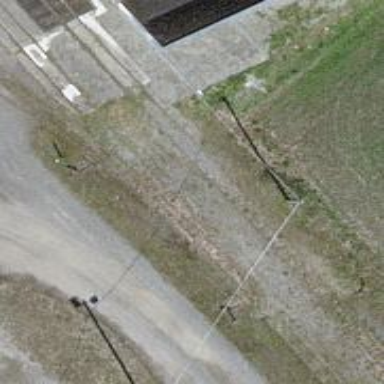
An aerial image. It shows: Preserved narrow-gauge railway with contact lines electrified.